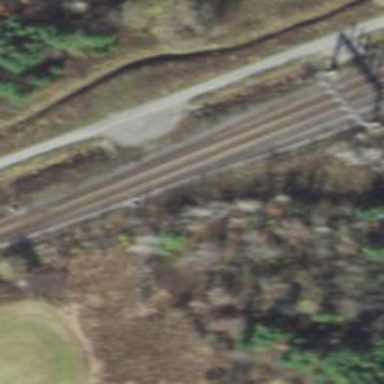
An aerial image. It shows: Railway track.